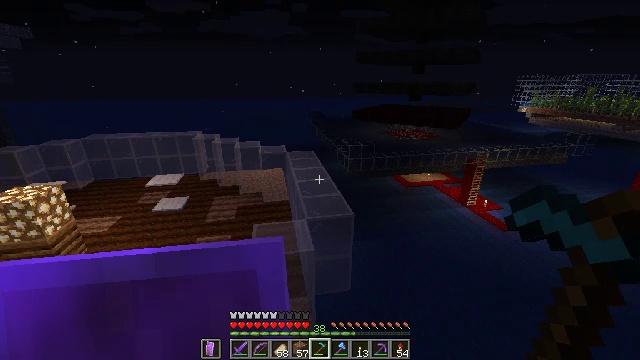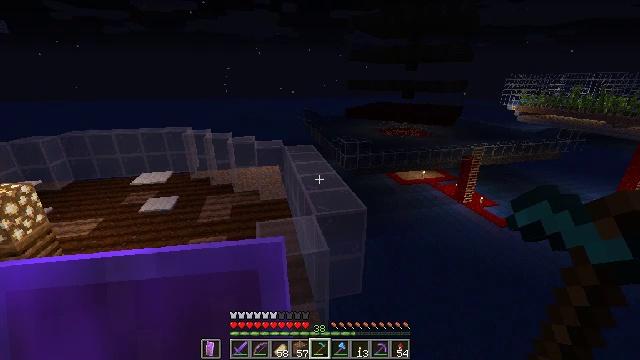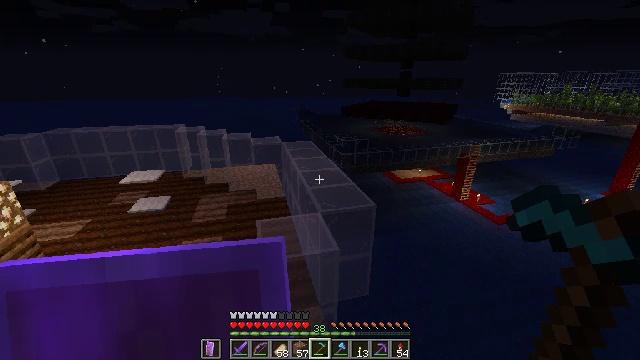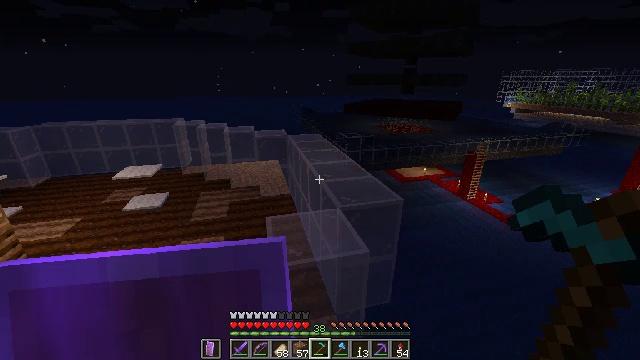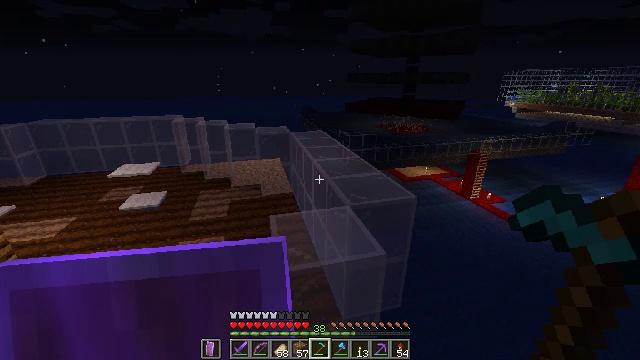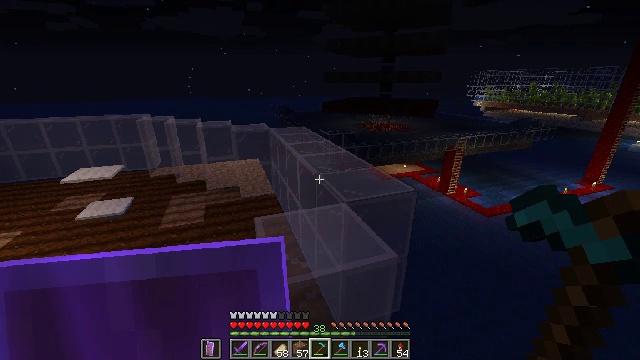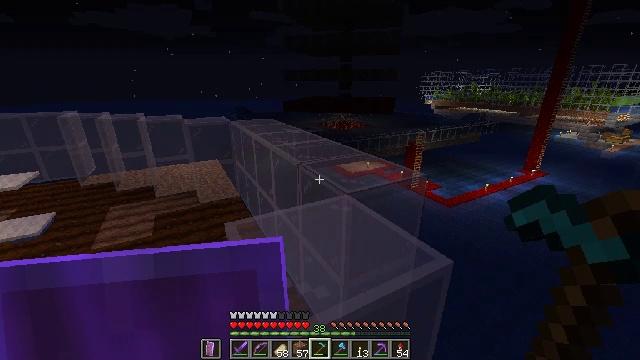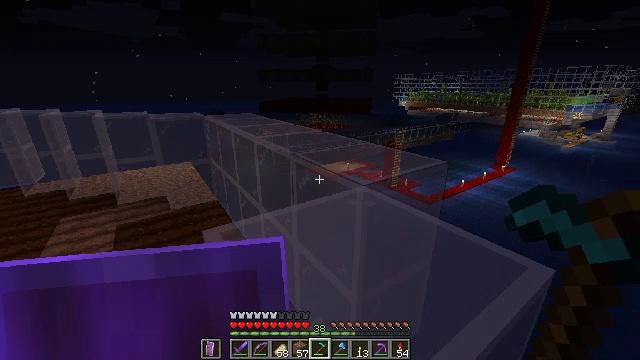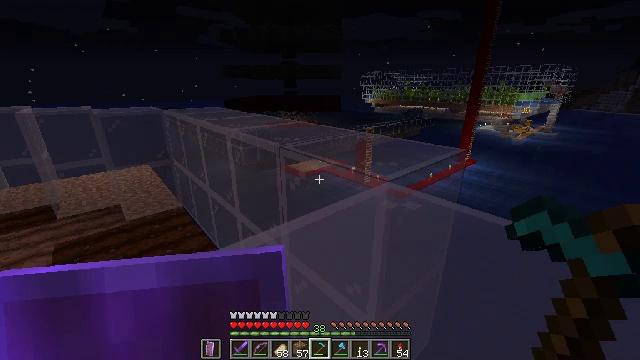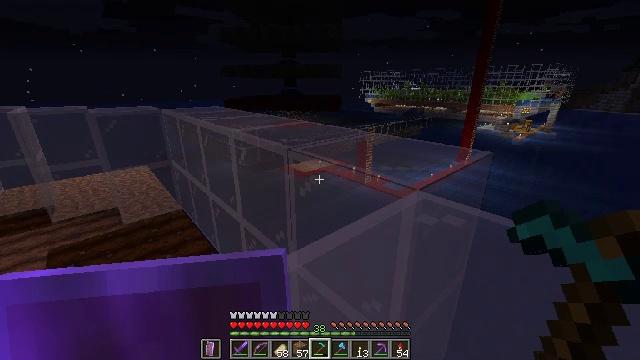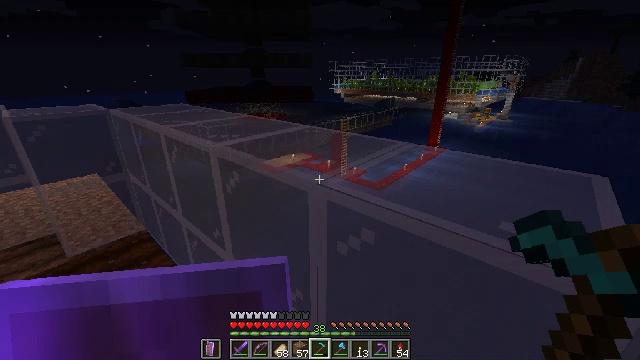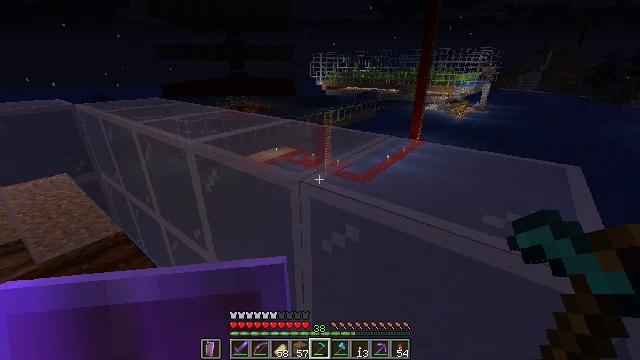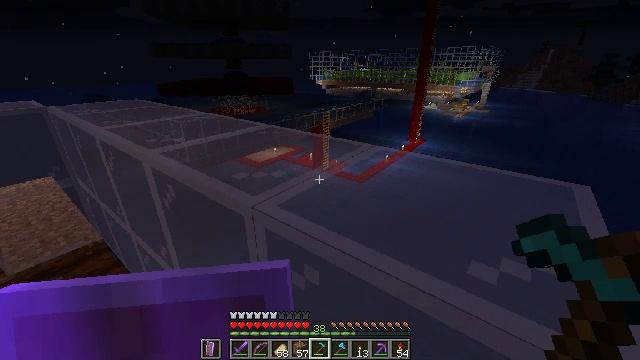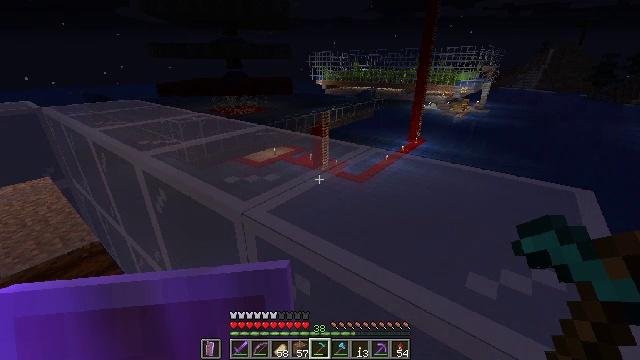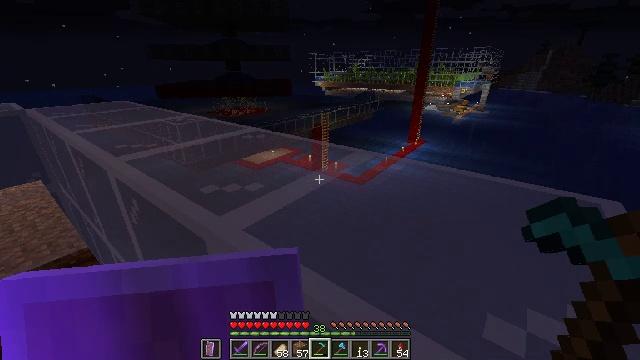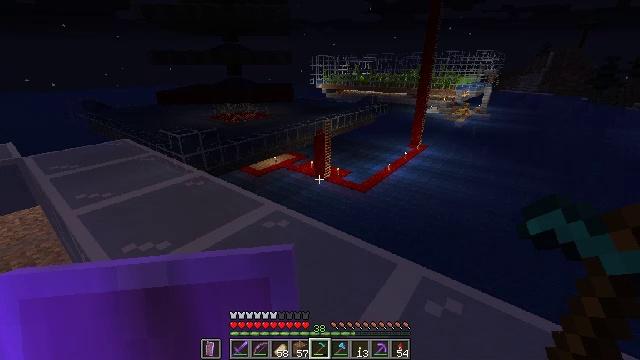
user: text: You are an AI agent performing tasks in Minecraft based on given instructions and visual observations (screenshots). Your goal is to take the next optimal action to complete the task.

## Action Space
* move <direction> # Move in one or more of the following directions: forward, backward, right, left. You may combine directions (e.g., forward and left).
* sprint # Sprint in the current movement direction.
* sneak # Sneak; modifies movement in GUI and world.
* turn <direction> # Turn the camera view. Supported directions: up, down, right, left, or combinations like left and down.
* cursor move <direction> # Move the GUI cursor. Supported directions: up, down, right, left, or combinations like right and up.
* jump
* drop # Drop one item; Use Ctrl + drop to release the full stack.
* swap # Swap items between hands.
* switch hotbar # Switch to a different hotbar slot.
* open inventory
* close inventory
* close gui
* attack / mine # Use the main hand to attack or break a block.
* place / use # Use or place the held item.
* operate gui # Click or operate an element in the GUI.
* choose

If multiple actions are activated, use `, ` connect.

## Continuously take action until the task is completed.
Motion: motion action
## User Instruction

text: Mine the torch on the wall.
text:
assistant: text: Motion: turn right
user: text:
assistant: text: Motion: turn right
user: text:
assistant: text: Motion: no_op
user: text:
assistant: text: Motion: no_op
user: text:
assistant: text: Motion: turn right
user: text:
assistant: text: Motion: turn right
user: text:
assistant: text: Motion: sneak, turn right
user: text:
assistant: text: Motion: sneak, turn right
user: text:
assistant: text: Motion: sneak
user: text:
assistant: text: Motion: sneak, turn right and down
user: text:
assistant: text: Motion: sneak, turn right and down
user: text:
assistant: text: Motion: sneak
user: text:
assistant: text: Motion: sneak
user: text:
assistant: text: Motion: sneak
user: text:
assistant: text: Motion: sneak
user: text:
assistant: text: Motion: sneak
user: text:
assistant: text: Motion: sneak
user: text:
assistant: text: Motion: sneak
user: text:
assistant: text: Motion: sneak
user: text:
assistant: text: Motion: sneak
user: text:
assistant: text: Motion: sneak
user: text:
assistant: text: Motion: sneak
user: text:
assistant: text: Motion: sneak, turn left
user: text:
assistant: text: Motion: sneak, turn left and down
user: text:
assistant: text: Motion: sneak, turn left and down
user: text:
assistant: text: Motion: sneak, turn left and down
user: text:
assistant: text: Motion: sneak, turn left and down
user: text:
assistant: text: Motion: sneak, turn left and down
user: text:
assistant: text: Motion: sneak, turn left and down
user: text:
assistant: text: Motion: sneak